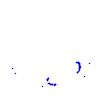
Particle: kaon